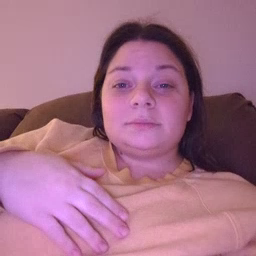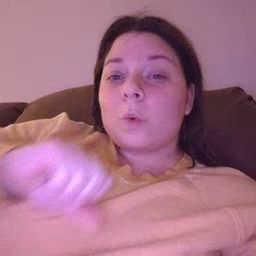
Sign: old